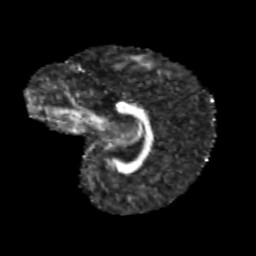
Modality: FA
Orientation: sagittal
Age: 10
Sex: female
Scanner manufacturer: siemens
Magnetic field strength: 3 T
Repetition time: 3.8 s
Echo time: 0.07 s